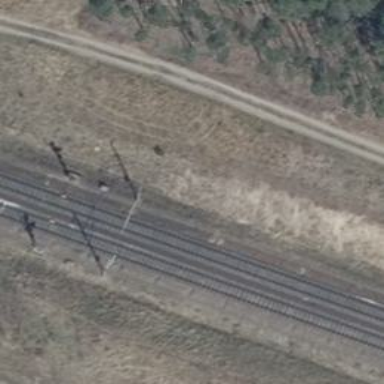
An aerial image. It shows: Milestone along the railway track with catenary mast.